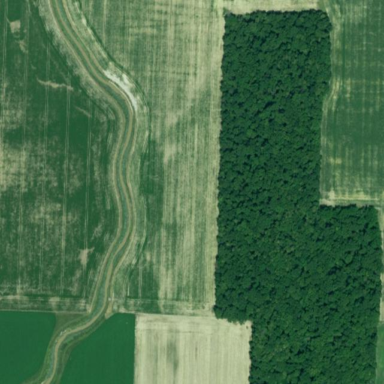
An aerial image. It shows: Serene woodland landscape.